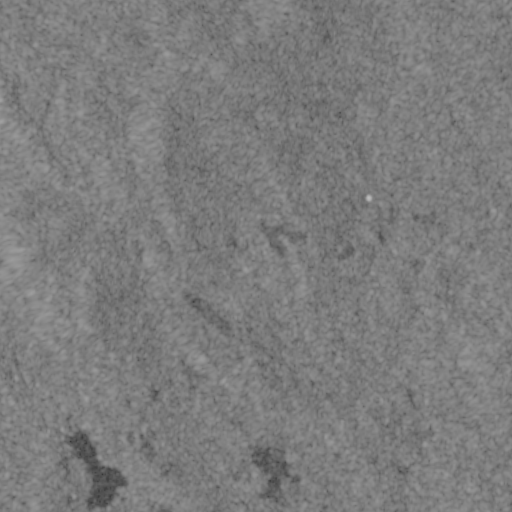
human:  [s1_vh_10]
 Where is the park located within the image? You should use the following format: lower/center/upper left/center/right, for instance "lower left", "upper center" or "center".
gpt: The park is located in the lower left of the image.
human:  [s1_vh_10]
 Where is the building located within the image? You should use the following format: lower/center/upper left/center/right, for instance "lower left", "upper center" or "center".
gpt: The building is located in the upper right of the image.
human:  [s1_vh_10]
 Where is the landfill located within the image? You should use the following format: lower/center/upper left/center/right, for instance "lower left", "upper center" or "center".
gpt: There is no landfill in the image.

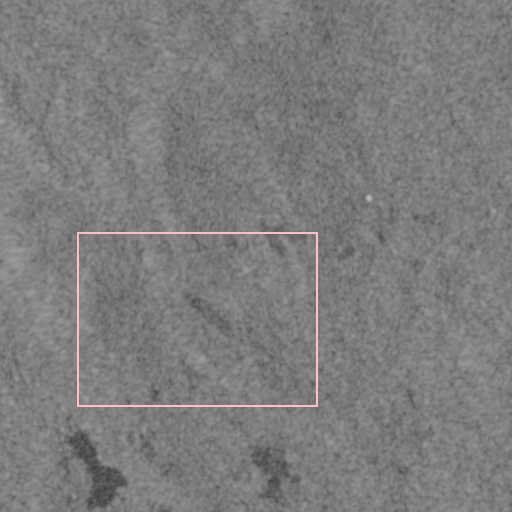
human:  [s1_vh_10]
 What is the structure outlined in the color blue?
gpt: There is no blue outline.
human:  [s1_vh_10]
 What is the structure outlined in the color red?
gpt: There is no structure outlined in red.